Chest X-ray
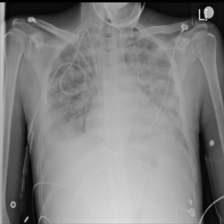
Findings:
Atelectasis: negative
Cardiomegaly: negative
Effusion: negative
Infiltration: positive
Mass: negative
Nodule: negative
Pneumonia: positive
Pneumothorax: negative
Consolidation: negative
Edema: positive
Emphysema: negative
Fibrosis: negative
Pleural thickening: negative
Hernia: negative